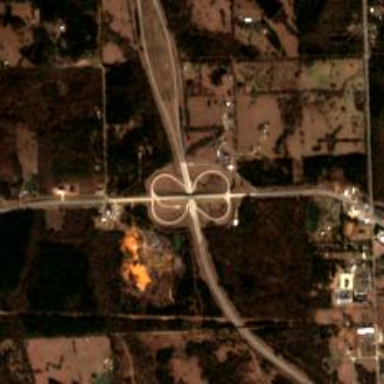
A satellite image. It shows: Motorway junction.